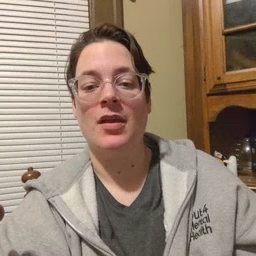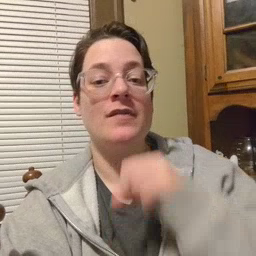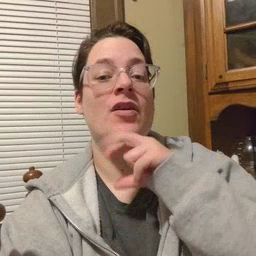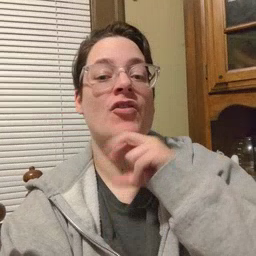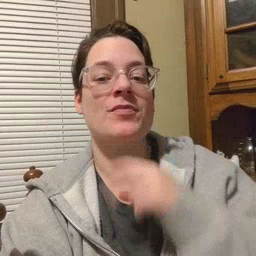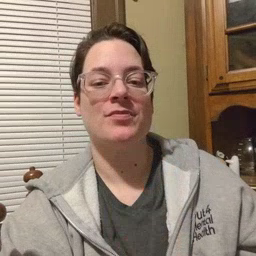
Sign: frog